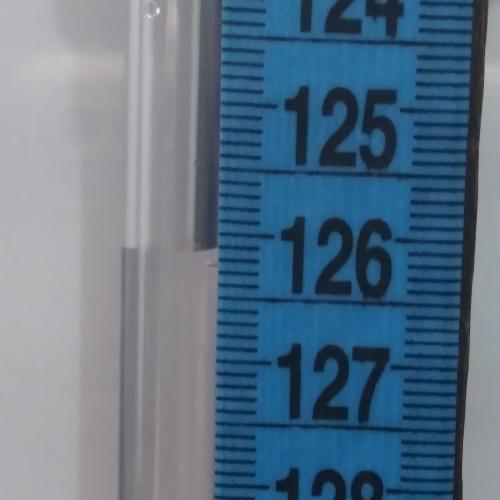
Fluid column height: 126.1 cm